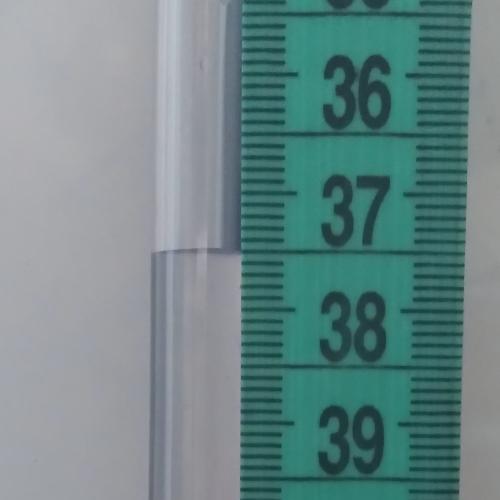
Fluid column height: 37.5 cm